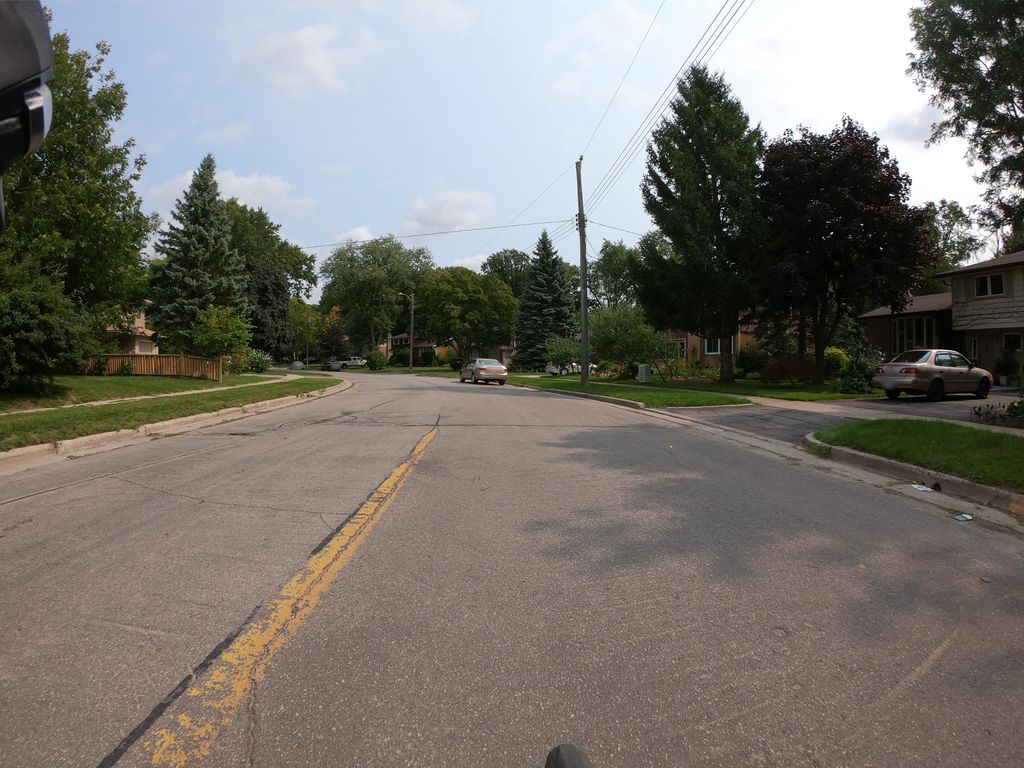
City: kitchener-waterloo